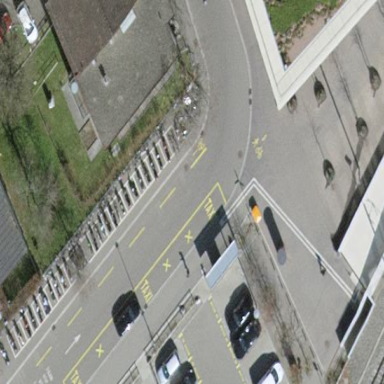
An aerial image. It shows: Taxi stand.